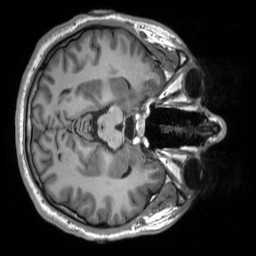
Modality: T1w
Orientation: axial
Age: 25
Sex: male
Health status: healthy
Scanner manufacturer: siemens
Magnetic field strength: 3 T
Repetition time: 2.53 s
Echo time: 0.00219 s